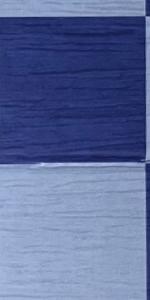
Label: Empty